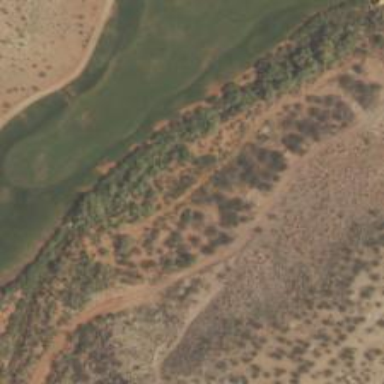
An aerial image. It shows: Golf fairway surrounded by grass.